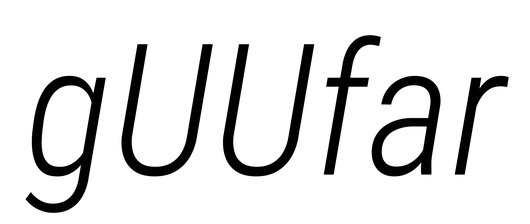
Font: Roboto-Italic_Condensed_Light_Italic